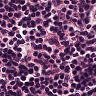
Metastatic tissue present: no